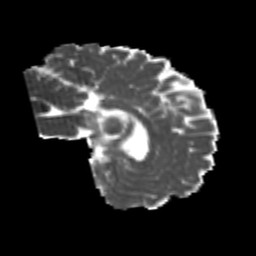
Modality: MD
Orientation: sagittal
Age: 20
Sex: female
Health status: healthy
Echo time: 0.074 s